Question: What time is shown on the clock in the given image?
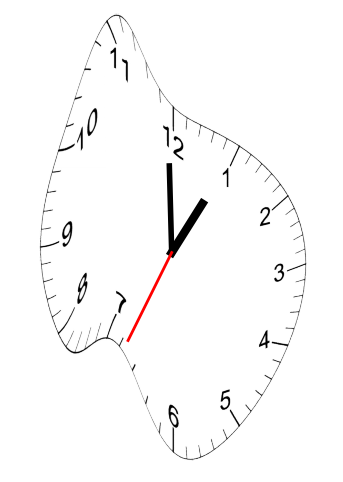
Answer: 12:59:34